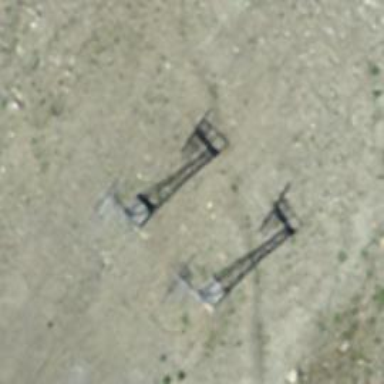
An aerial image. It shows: Pylon used for aerialway.